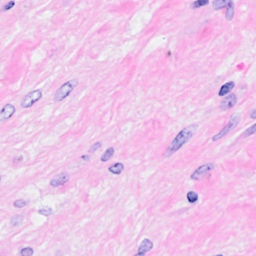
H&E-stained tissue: Breast